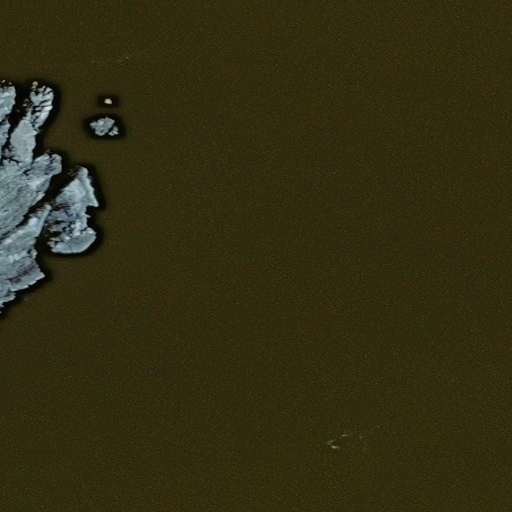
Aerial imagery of island in Alaska named Urilof Island containing only unknown